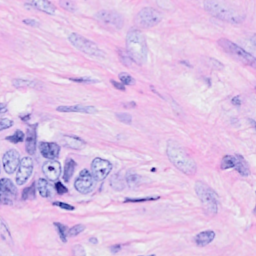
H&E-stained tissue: Breast